Question: I have found many answered questions explaining how to calculate the bounding box of a rotated rectangle, however what I need to do is almost the reverse.
The red rectangle 'A' is described as:
'''
var box = {
x : 0,
y : 0,
w : 100,
h : 200
};
'''
And the dimensions of the blue rectangle 'B' are the same when it is rotated.
Given that rectangle 'B' is rotated around its center point and that it's angle is provided in radians, how can I calculate the size rectangle 'B' can be when rectangle 'A' must always fit inside it while maintaining its original aspect ratio (as previously mentioned, the same as rectangle 'A')

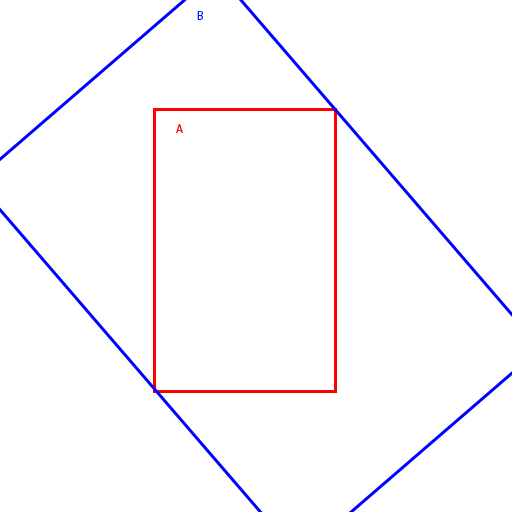
Answer: If you label the sides of the rectangles and draw in an extra line (green in the diagram), you can see what you need to calculate:

So c = a * cos(th) + b * sin(th)
and d=b*c/a